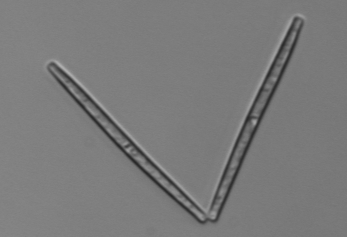
Label: Thalassionema